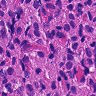
Metastatic tissue present: yes